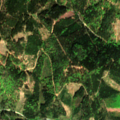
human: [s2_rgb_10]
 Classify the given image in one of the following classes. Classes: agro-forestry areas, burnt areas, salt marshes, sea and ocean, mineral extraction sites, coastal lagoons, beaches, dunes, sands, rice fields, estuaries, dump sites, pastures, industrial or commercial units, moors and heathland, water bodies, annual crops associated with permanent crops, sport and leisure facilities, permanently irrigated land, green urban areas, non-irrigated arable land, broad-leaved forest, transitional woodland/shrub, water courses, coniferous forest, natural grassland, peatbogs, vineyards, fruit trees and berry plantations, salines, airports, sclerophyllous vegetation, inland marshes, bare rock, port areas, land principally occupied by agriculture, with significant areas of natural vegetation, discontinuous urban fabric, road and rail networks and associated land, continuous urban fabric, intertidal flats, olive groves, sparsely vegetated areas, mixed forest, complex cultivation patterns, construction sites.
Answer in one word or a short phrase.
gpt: pastures, coniferous forest, mixed forest